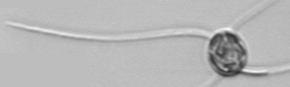
Label: Chaetoceros_danicus